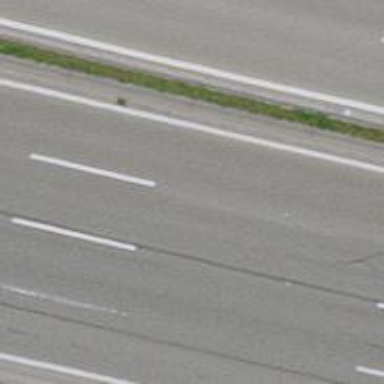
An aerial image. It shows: Motorway link.